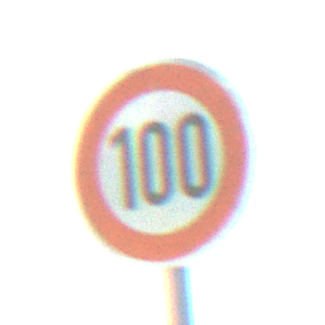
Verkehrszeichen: Geschwindigkeit100
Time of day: SunriseSunset
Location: Outdoor (Nature)
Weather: PartlyCloudy
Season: NotSpecified
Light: Natural